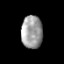
Tissue: prostate
Cell type: Myeloid cells
Senescence score: 0.3139
Nuclear area (px): 679
Mean DAPI intensity: 157.517